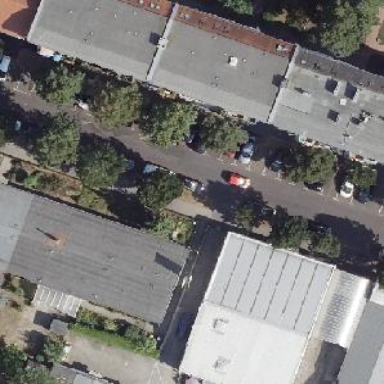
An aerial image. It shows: Shed that serves as car shop.